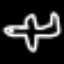
Label: airplane